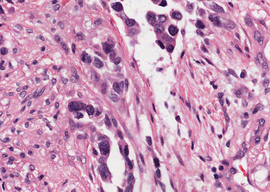
Tumor epithelial tissue: yes
Tumor-associated stroma tissue: yes
Normal tissue: no